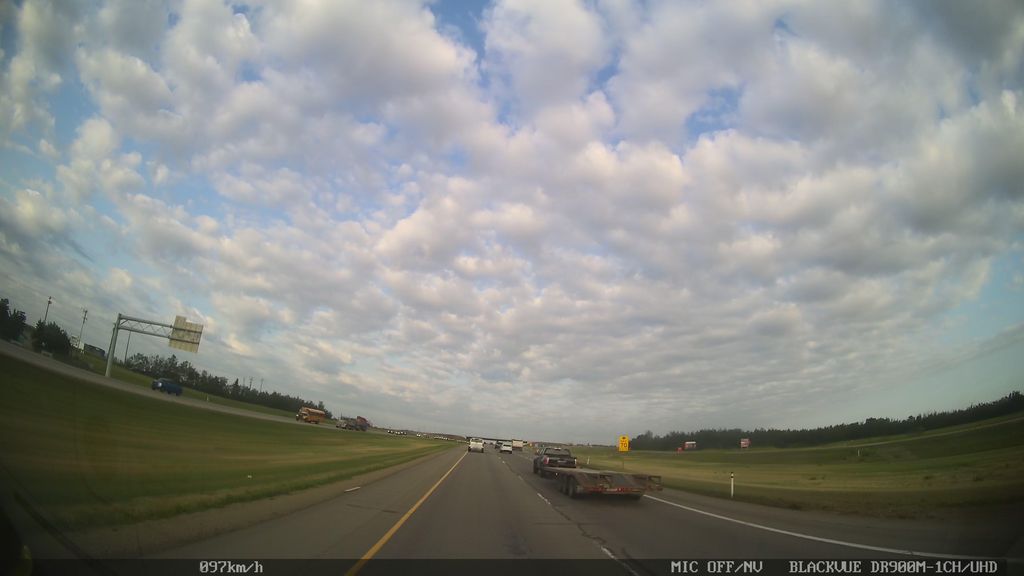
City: edmonton